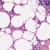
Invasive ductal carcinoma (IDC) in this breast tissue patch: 0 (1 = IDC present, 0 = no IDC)